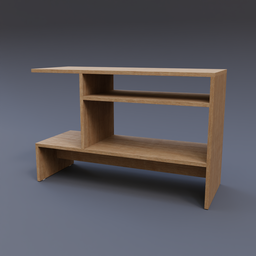
Label: furniture